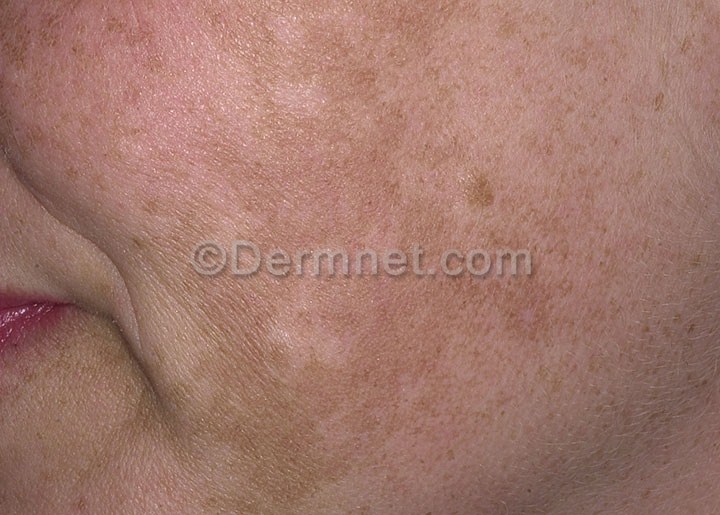
Disease: Light Diseases and Disorders of Pigmentation